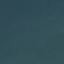
Land use / land cover: SeaLake